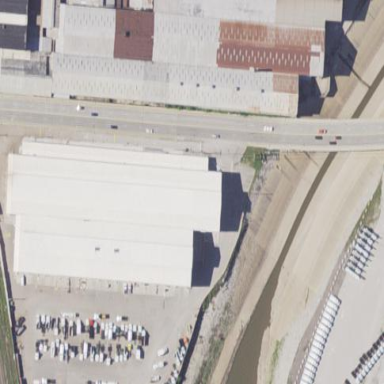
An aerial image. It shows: Industrial building.